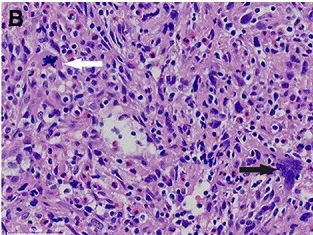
Abnormal mitoses (white arrow) and multinucleated tumor cells (black arrow) could be observed (B). There exists a morphological transition between the bland (left side of the dot line) and atypical cellular regions (right side of the dot line). The high power fields of the red square and the yellow square are corresponding to.
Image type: pathology (h&e)